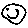
Label: smiley face